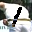
Label: 1